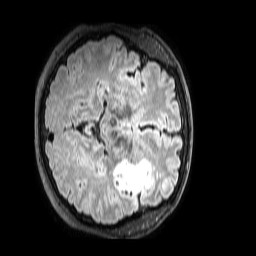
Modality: FLAIR
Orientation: axial
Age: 41
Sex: male
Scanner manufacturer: philips
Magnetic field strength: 3 T
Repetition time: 4.8 s
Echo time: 0.2867 s